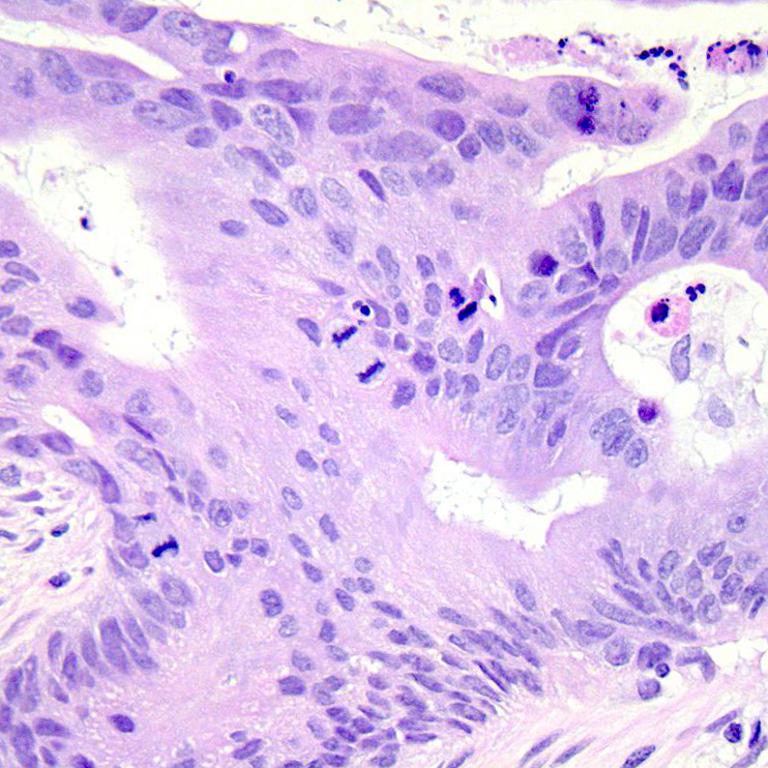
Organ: colon
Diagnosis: adenocarcinomas